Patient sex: M
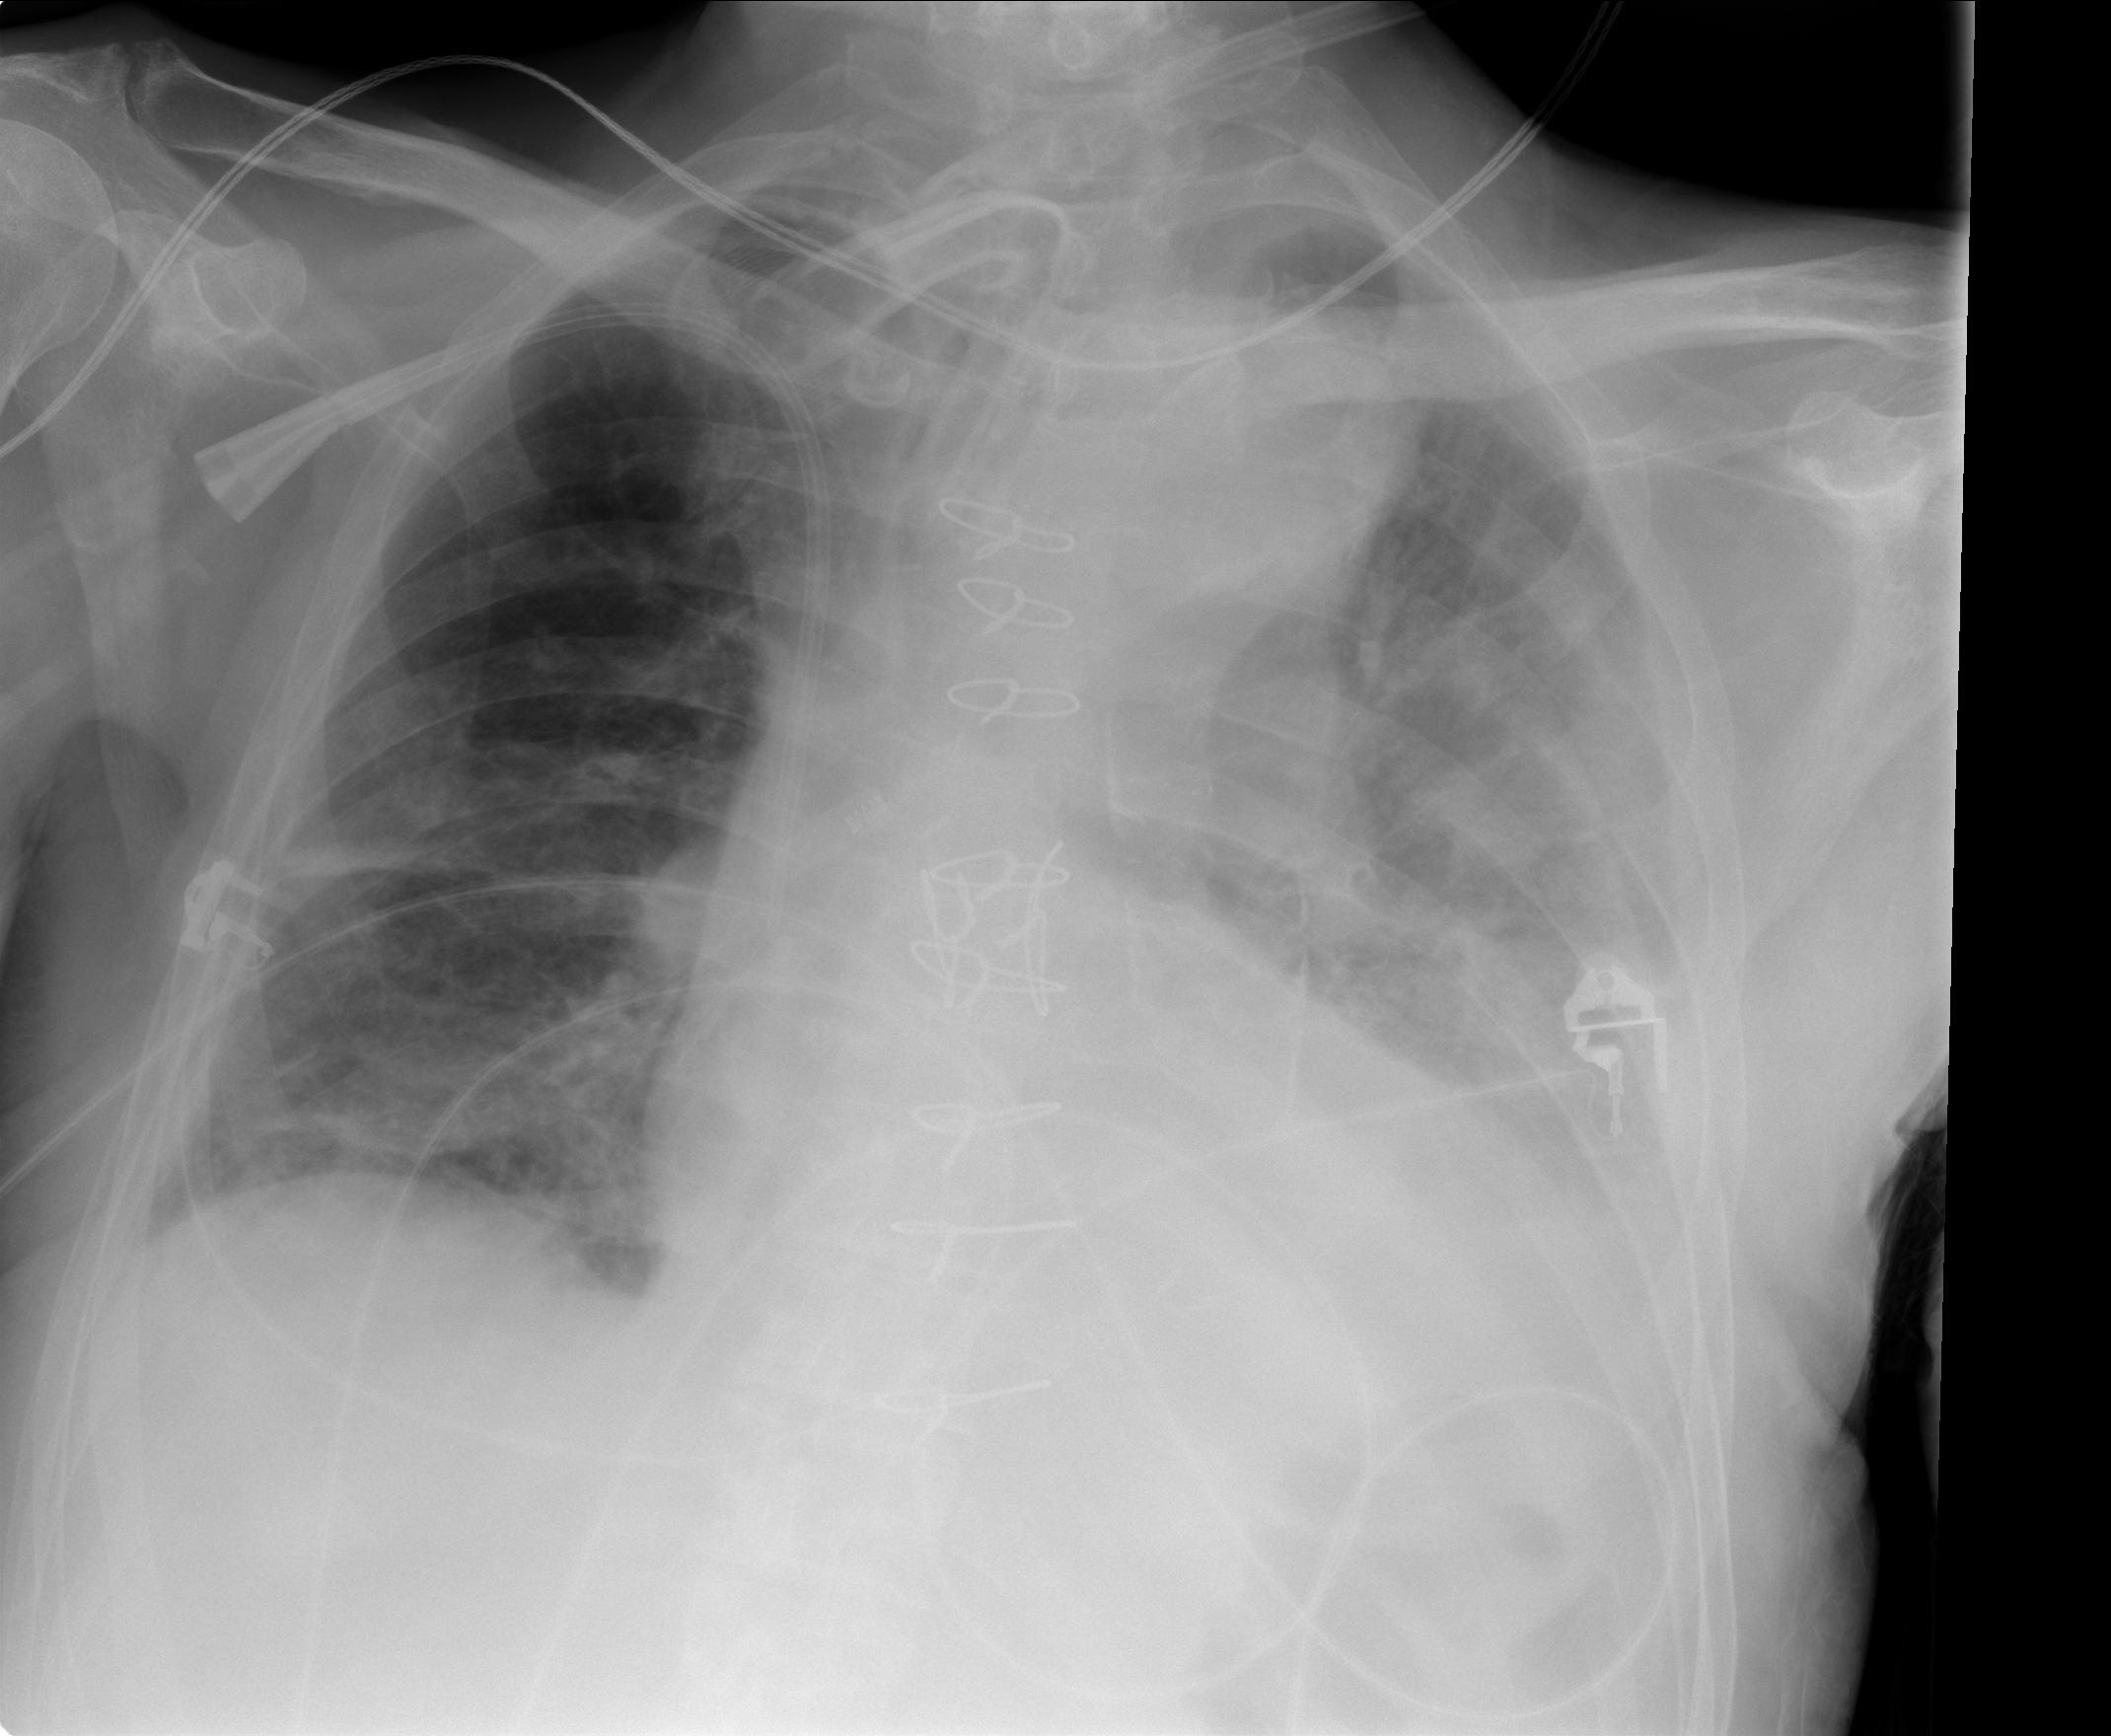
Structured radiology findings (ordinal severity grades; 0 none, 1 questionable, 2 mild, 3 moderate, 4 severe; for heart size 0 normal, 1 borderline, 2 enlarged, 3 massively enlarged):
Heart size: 2
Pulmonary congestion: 2
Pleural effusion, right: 1
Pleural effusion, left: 3
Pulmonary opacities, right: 1
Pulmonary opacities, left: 3
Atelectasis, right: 2
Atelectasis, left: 2